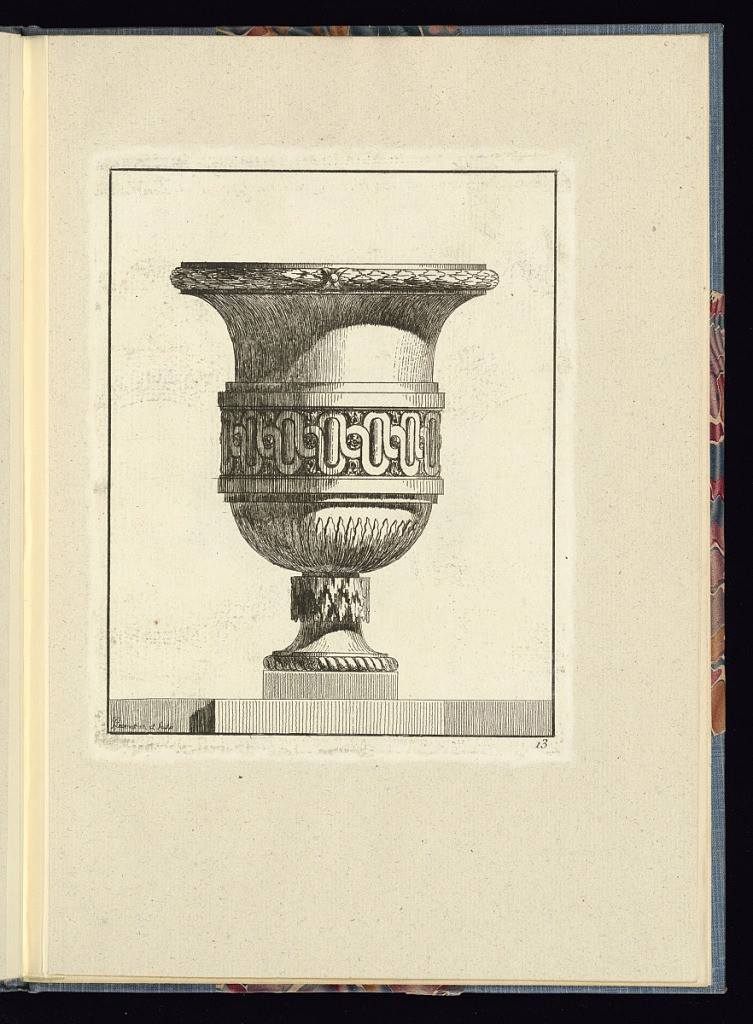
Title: Ornamental Vase Design
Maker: L.N. Percenet, French, born 1736
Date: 1761-1762
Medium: Etching on laid paper
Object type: Print
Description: Vase in an open krater form. The rim of the vase has a band of bound laurel leaves. The belly of the vase has a wide band of stylized guilloche decoration, and a base of repeated leaf pattern. The vase has a tall foot with dripping leaves and twisting gadrooning at the bottom. The vase is elevated on a stepped platform that extends to the edge of the image. The plate is signed and numbered.